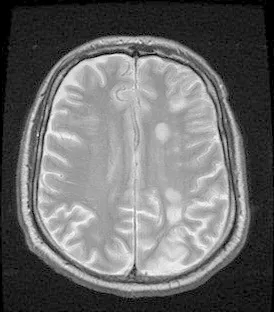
This axial T2-weighted MRI shows widespread bilateral sulcal FLAIR hyperintensity, which is consistent with SAH.
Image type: radiology (mri)